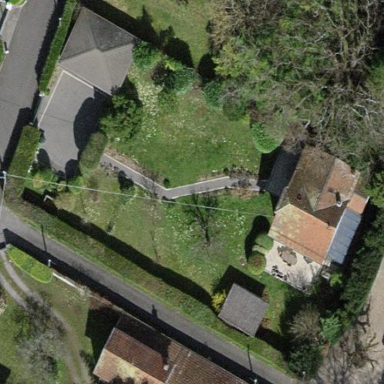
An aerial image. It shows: Garden surrounded by fence.